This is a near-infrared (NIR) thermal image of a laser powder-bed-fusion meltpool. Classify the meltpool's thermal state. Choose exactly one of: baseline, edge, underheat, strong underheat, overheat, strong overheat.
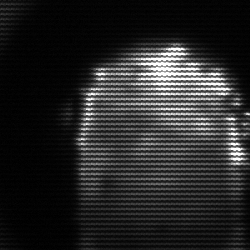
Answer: baseline